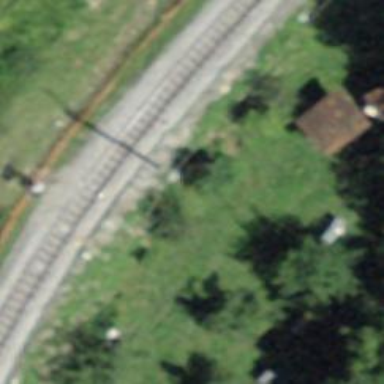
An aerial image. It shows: Narrow-gauge railway track electrified by contact line.